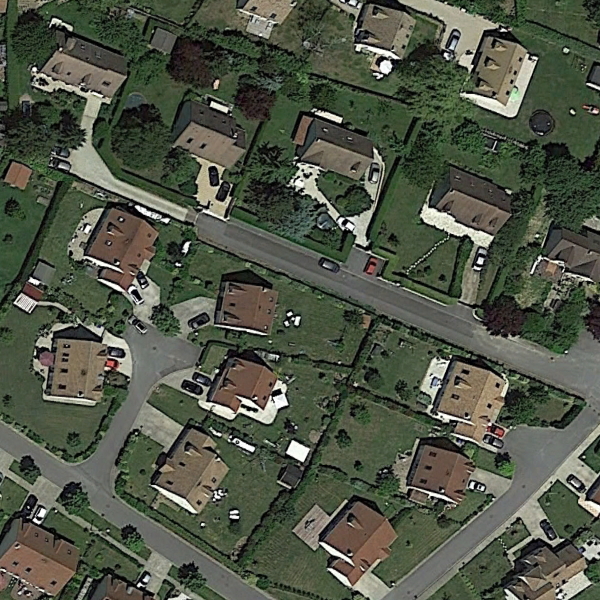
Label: MediumResidential